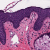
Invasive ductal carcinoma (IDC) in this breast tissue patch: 0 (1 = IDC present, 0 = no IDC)